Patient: sex M, age 60
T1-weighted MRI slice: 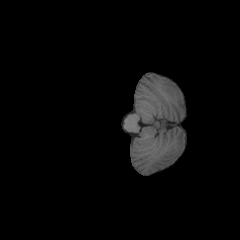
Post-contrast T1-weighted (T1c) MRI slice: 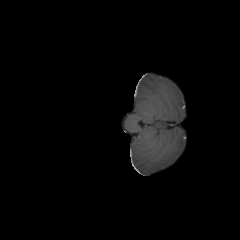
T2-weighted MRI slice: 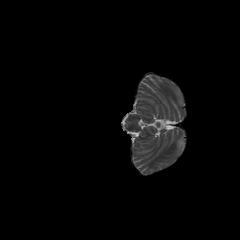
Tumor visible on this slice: no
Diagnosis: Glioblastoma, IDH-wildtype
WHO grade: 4